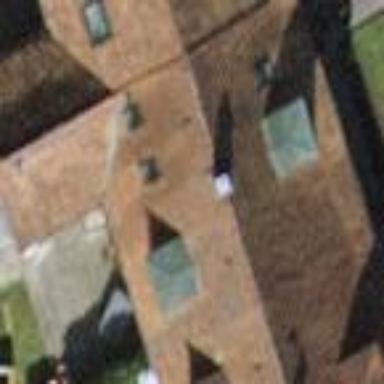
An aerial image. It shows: House with gabled roof covered in tiles. The roof orientation is across the building.